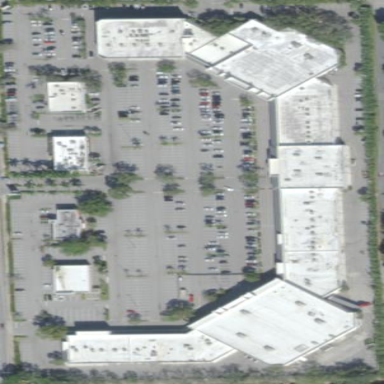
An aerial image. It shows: Retail area.